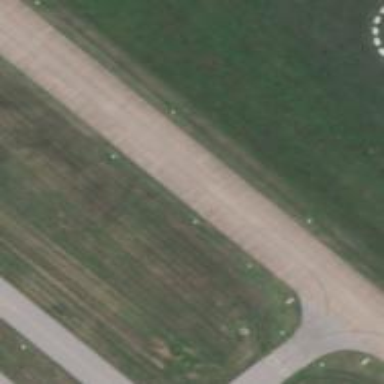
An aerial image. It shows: Runway at airport.